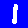
Digit: 1